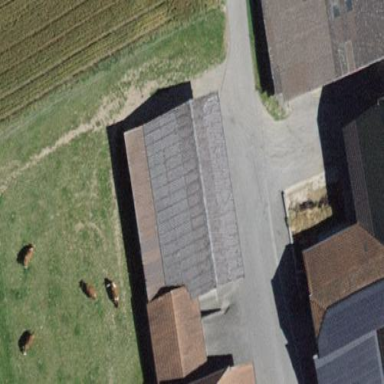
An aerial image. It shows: Rural barn.